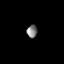
Tissue: prostate
Cell type: Endothelial cells
Senescence score: 0.7336
Nuclear area (px): 131
Mean DAPI intensity: 128.542